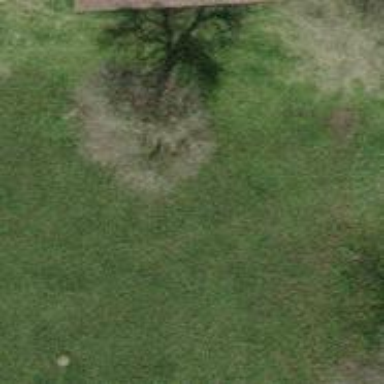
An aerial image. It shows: Beautiful tree in nature.